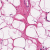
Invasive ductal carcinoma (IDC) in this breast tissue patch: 0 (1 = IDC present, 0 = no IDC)